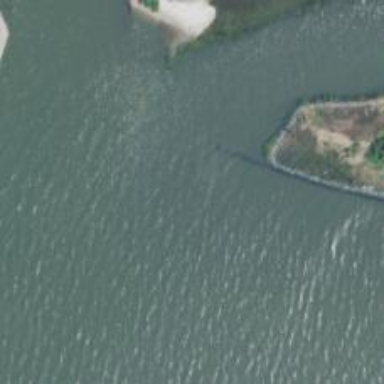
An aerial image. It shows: Breakwater structure.